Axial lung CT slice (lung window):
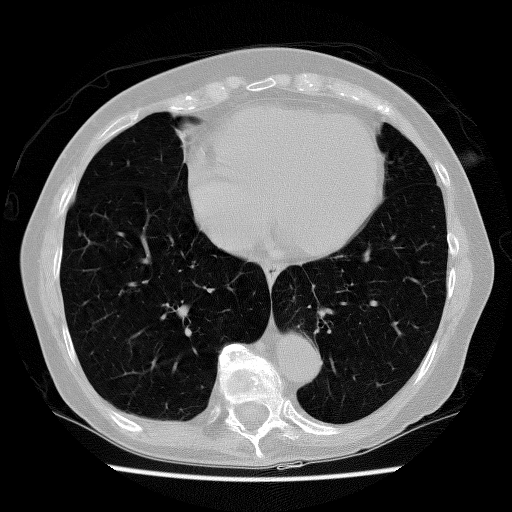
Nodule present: no